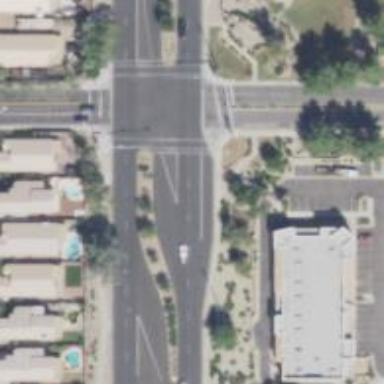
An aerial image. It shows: Solid stop line on the road.